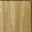
Piece: xx